Current action and preconditions to check: path_clear

Your task: For each precondition in the list above, predict whether it will hold at this action.

Consider the current scene as observed from the mobile robot's camera, and analyze the predicted future states of all dynamic agents (e.g., people, animals, vehicles, or any moving entities) within the NEXT SECOND.

IMPORTANT: Only answer "very likely" if you are absolutely certain—based on strong, clear evidence—that a dynamic agent will violate the precondition in the predicted future state. Do NOT answer "very likely" for unlikely, ambiguous, or low-probability risks.

Ask yourself for each precondition: Is there a high probability, with clear and convincing evidence, that the predicted future states of any dynamic agent will interfere with the predicted future state of the currently executing action within the NEXT SECOND, causing that precondition to fail?

Assess the risk level based on these predictions. Use "likely" or "very likely" if motions create a clear risk of interference.

Use "neutral" or "improbable" if agents are nearby but their predicted paths are clearly diverging or non-conflicting.

Failure Risk Categories: "very improbable", "improbable", "neutral", "likely", "very likely"

Answer Format: Output ONLY the probability_of_failure value from these categories: "very improbable", "improbable", "neutral", "likely", "very likely"

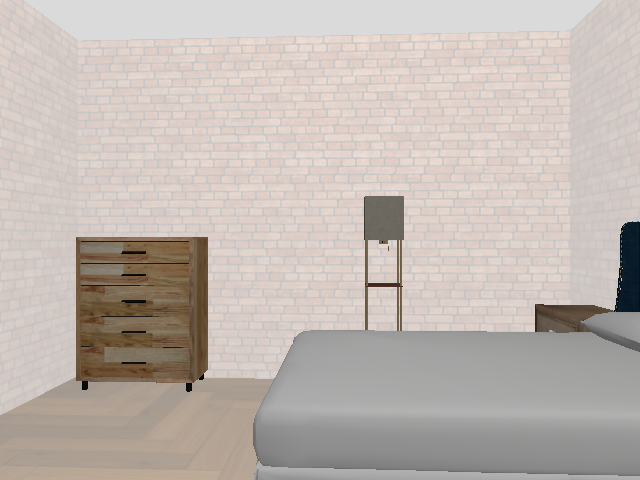

Answer: very improbable